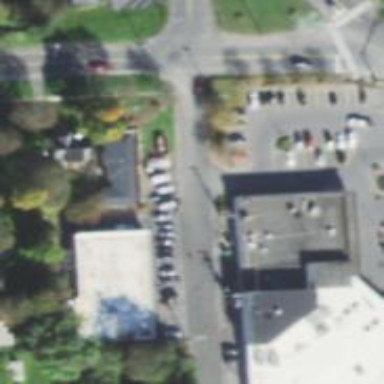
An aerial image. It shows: Veterinary facility.